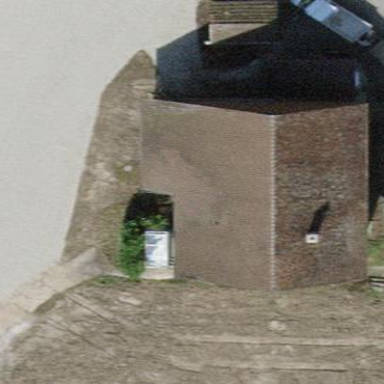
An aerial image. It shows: Farm building with gabled roof.